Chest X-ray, PA view. Patient: 47 years old, sex F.
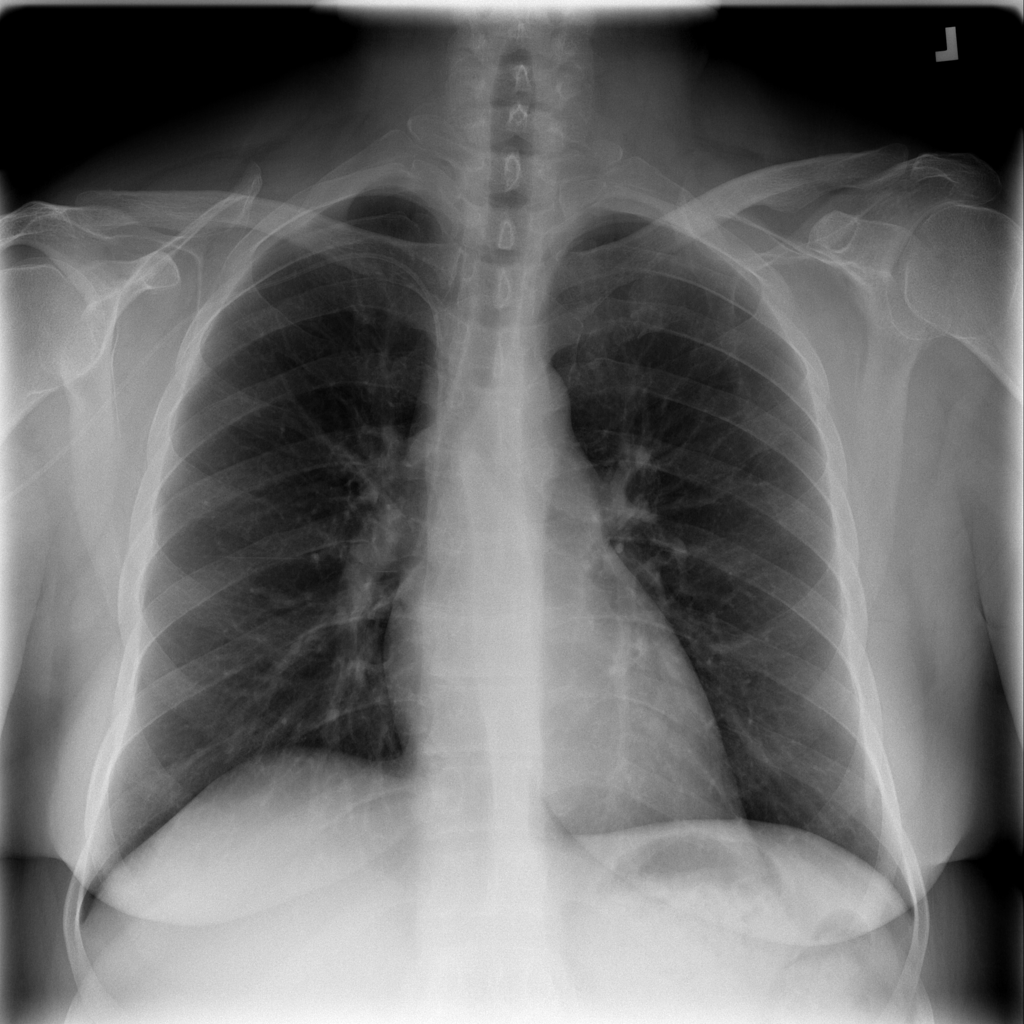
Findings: No Finding